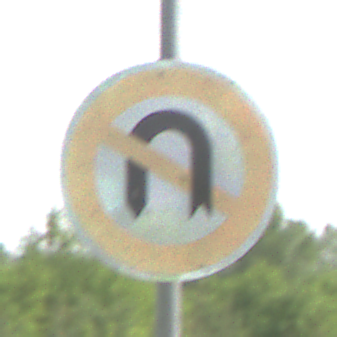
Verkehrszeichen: VerbotWenden
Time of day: MorningAfternoon
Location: Outdoor (Nature)
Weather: PartlyCloudy
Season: NotSpecified
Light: Natural